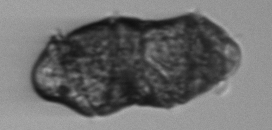
Label: Margalefidinium